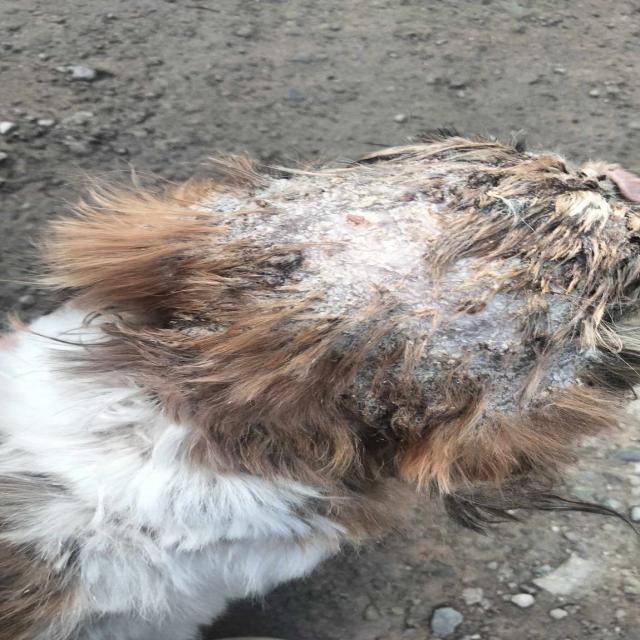
Canine demodicosis (Demodex mange) — caused by Demodex canis mites. Presents with alopecia, follicular papules, pustules, and comedones. Often localized on face and forelimbs.